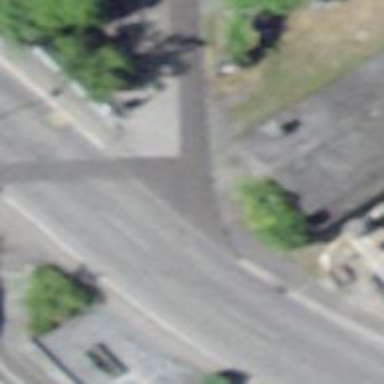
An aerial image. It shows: Bus stop along the road.